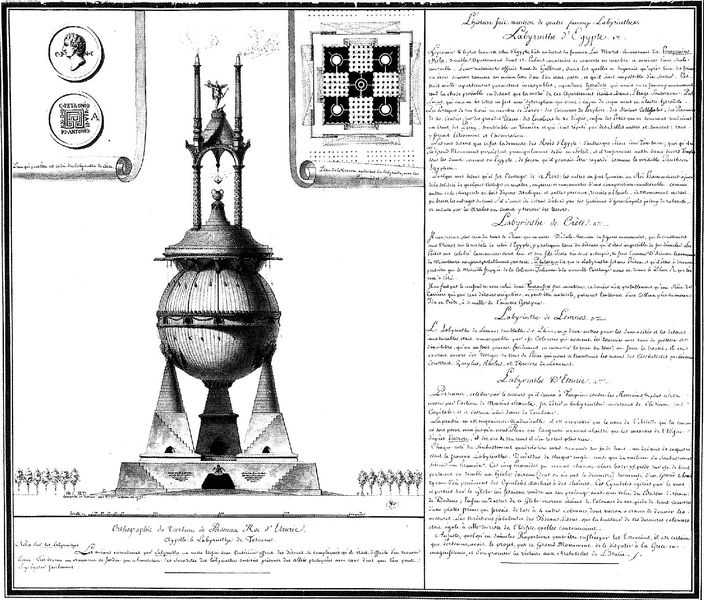
Titel: Aufriss des Grabmals von Porsenna, König von Etrurien, bekannt als das Toskanische Labyrinth
Künstler: Jean Jaques Lequeu
Schlagwörter: baum, feuer, bäume, dreieck, profil, schwarz, skizze, weiss, zeichnung, gebäude, architektur, sockel, stein, figur, rund, turm, garten, schrift, abstrakt, kuppel, treppe, treppen, kerzen, eingang, gefäß, buch, technik, denkmal, text, kugel, entwurf, geometrisch, glocke, brief, konstruktion, baldachin, plan, siegel, zeichnun, pyramide, quadrat, sütterlin, grundriss, aufbau, aufriss, medaillons, doppelseite, sruck, stempeö, strudie